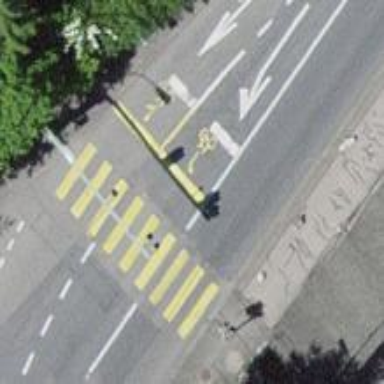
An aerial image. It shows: Road with traffic signals.